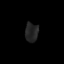
Tissue: lung
Cell type: T cells
Senescence score: 0.1942
Nuclear area (px): 243
Mean DAPI intensity: 36.243